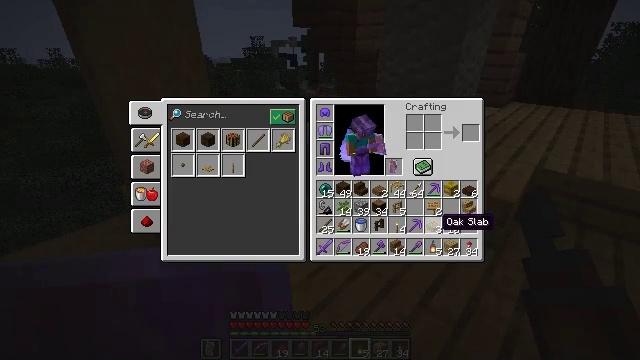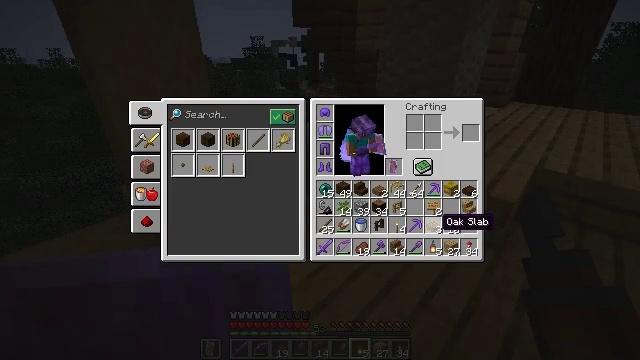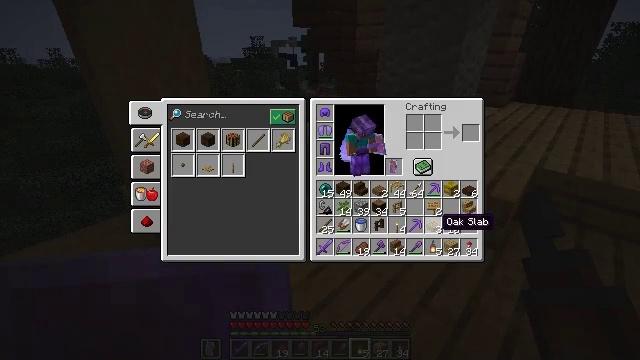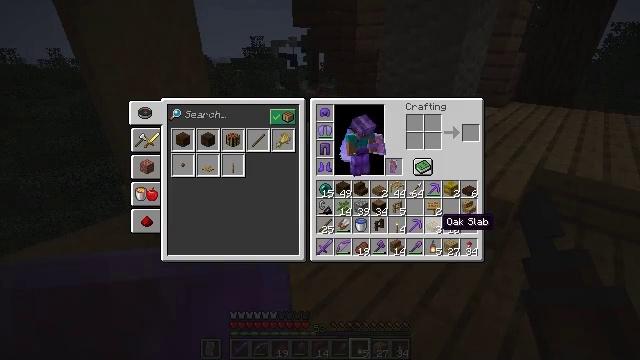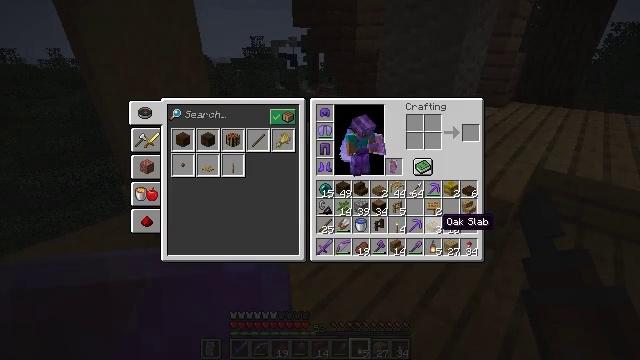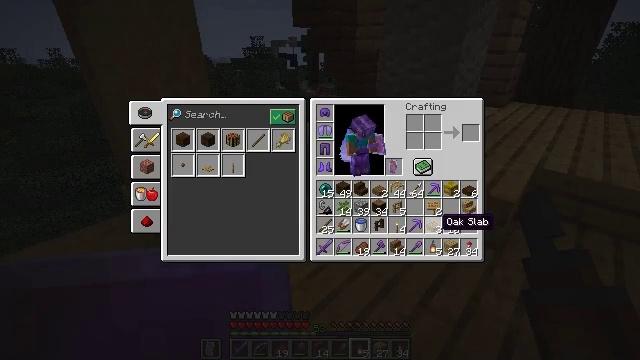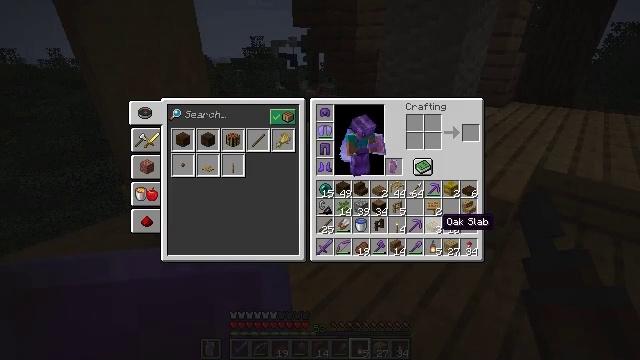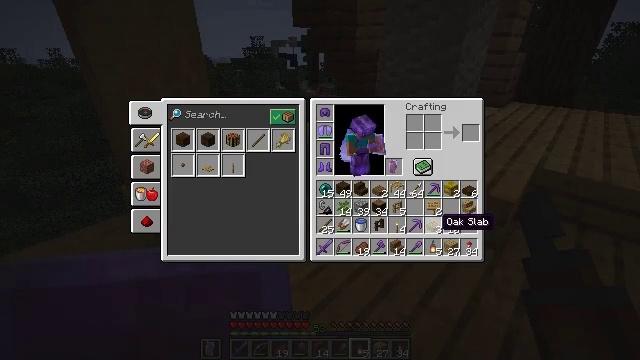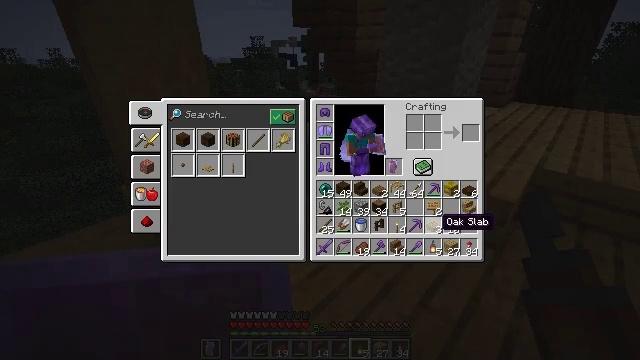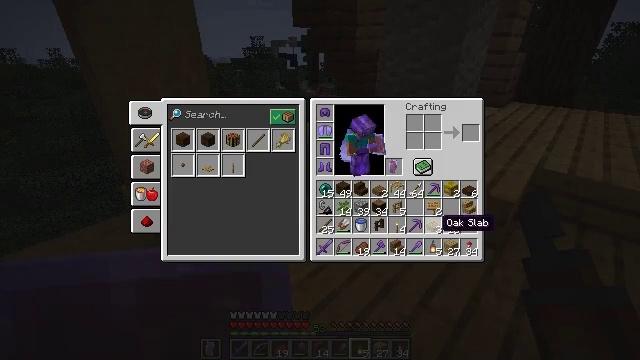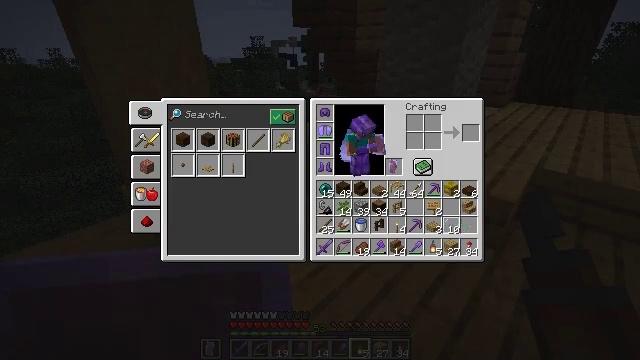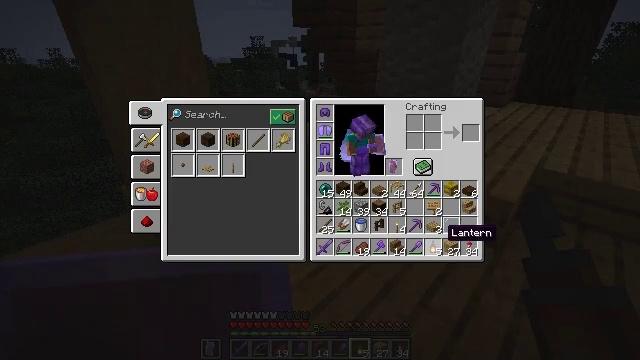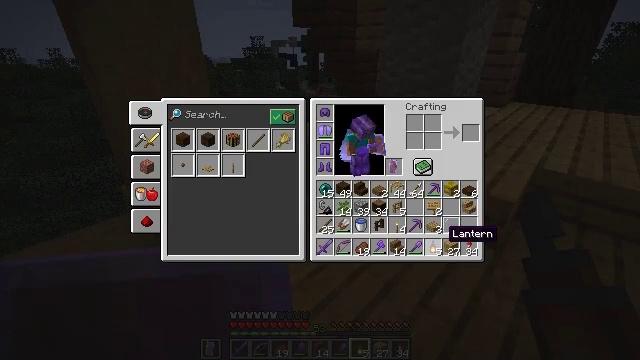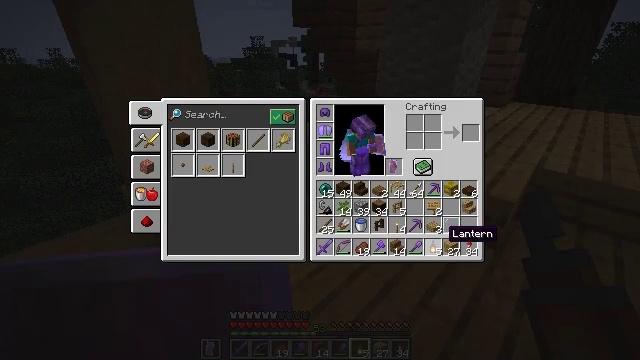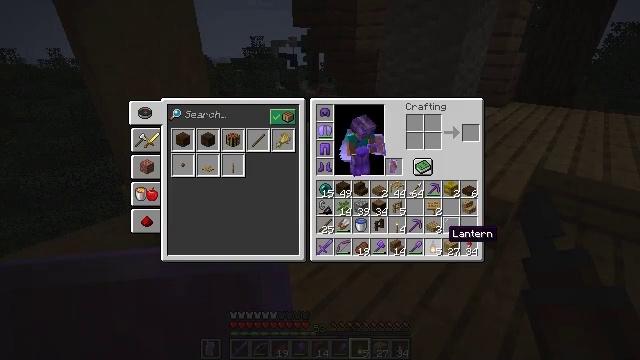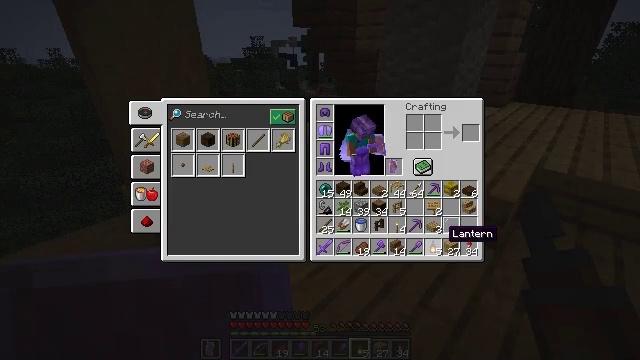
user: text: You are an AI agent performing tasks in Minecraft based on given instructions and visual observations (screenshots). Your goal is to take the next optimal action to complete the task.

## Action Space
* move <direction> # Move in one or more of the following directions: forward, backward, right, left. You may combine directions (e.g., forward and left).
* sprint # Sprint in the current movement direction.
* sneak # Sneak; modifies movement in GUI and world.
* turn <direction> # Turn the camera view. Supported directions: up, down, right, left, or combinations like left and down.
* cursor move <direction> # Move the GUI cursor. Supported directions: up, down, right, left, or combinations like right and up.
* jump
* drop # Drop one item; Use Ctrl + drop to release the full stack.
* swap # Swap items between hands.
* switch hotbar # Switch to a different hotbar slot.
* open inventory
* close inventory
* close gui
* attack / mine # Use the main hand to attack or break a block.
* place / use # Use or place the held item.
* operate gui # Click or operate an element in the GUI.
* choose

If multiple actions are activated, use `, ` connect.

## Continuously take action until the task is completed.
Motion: motion action
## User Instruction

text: Left click on the crafting table
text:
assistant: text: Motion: no_op
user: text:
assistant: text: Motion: no_op
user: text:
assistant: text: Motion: no_op
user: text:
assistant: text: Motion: no_op
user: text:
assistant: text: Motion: no_op
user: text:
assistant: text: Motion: no_op
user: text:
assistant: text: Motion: no_op
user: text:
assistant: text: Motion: no_op
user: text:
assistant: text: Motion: no_op
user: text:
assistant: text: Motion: no_op
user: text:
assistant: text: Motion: no_op
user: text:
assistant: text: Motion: no_op
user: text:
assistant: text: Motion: no_op
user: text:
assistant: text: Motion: no_op
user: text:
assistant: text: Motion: no_op
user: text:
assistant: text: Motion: no_op
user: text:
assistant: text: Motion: no_op
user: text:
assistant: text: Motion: no_op
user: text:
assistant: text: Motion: no_op
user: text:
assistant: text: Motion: no_op
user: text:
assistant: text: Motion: no_op
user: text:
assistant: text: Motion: no_op
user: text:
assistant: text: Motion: no_op
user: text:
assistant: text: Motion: no_op
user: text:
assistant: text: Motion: no_op
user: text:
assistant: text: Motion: no_op
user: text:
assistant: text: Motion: no_op
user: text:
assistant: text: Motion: no_op
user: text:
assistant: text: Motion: turn left
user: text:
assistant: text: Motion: turn left